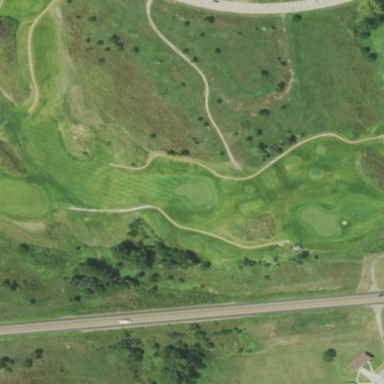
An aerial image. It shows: Area of rough grass used for golf.